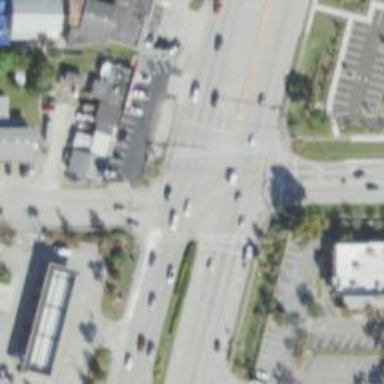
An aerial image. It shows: Marked crossing on the road.